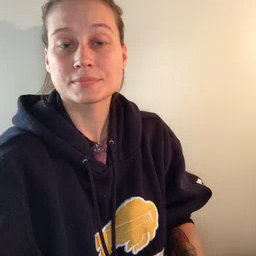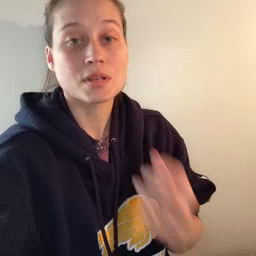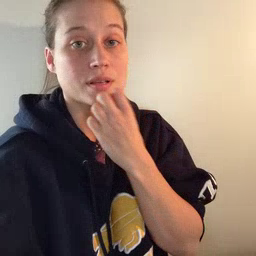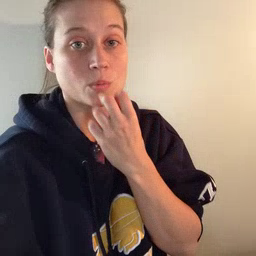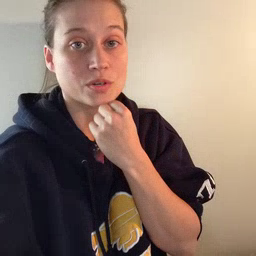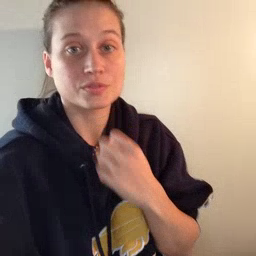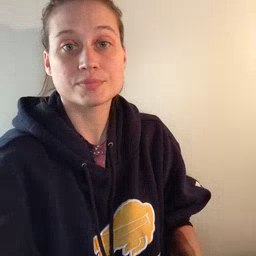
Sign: underwear